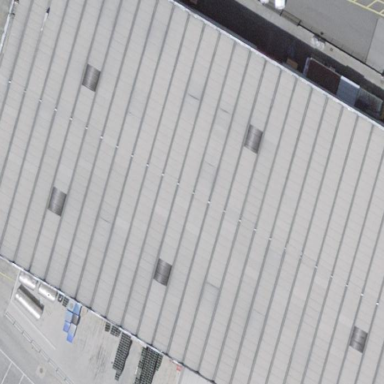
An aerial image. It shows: Industrial building.